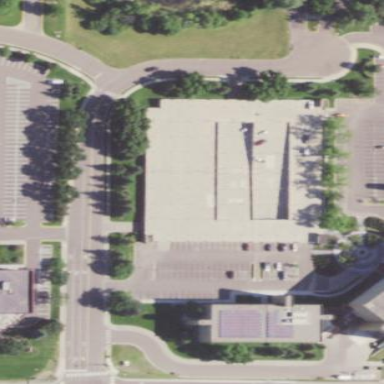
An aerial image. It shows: Multi-storey parking building.